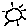
Label: sun